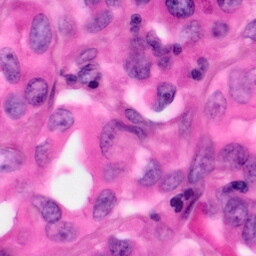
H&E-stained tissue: Pancreatic